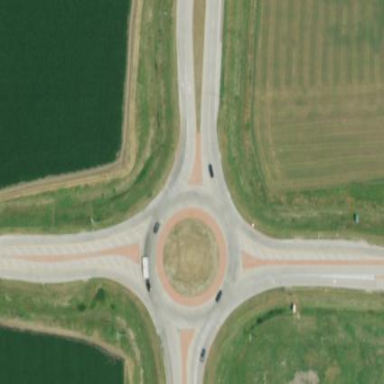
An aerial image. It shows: Paved road located at roundabout junction. The road is primary highway.